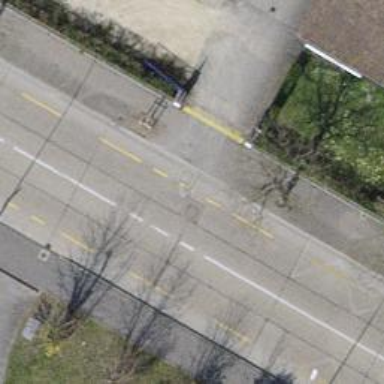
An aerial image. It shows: Service road with sidewalk.